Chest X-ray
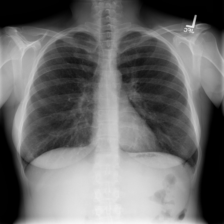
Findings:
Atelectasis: negative
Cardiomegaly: negative
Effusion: negative
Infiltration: positive
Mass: negative
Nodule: negative
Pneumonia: negative
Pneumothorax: negative
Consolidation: negative
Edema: negative
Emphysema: negative
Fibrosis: negative
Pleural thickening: negative
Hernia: negative